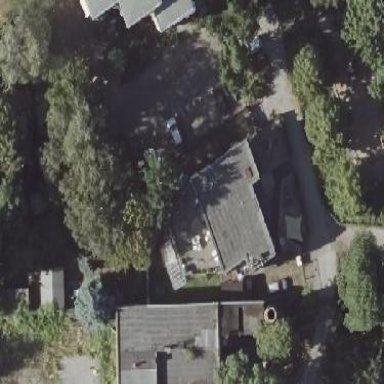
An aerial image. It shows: Kindergarten building.